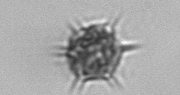
Label: Dictyocha